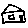
Label: house